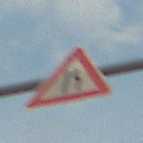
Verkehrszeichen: EinseitigVerengteFahrbahnRechts
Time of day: SunriseSunset
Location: Outdoor (Suburban)
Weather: PartlyCloudy
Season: NotSpecified
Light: Natural